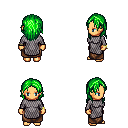
a pixel art fantasy rpg character, female body template, human, tanned skin, chain mail, robe skirt, green long hairstyle, bracelets, four views (front, back, left, right), 2x2 character sprite sheet, small pixel art, hard edges, no anti-aliasing